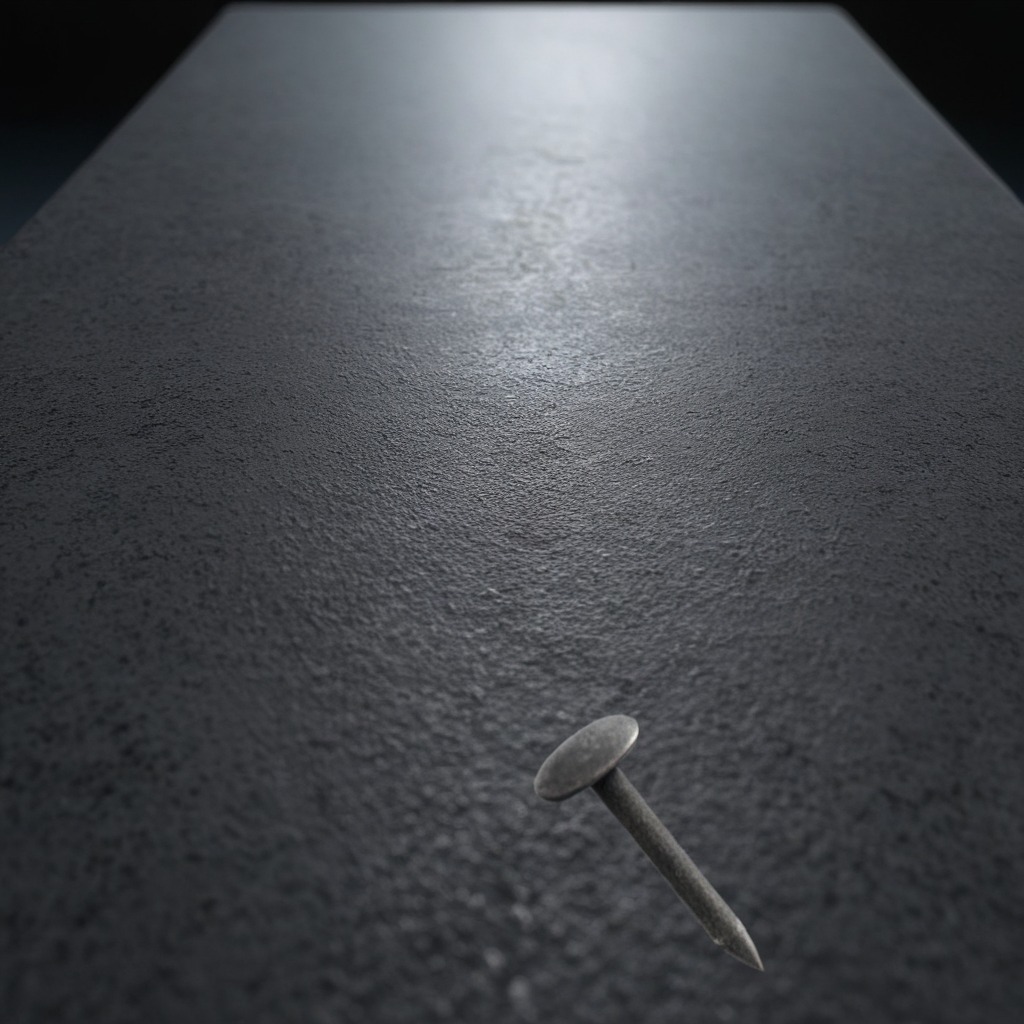
A nail is lying on a clean granite table inside a workshop at night.